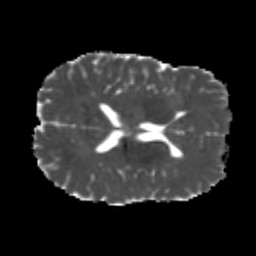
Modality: MD
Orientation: axial
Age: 22
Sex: male
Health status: healthy
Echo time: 0.074 s